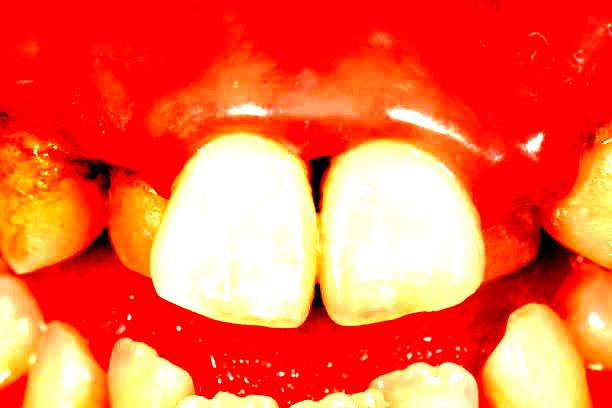
Condition: Gingivitis